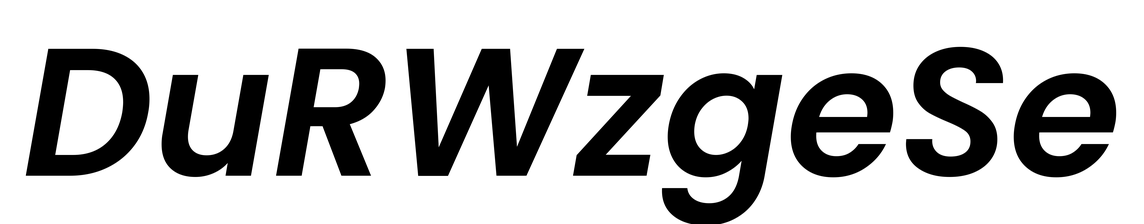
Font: Poppins-SemiBoldItalic